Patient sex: F
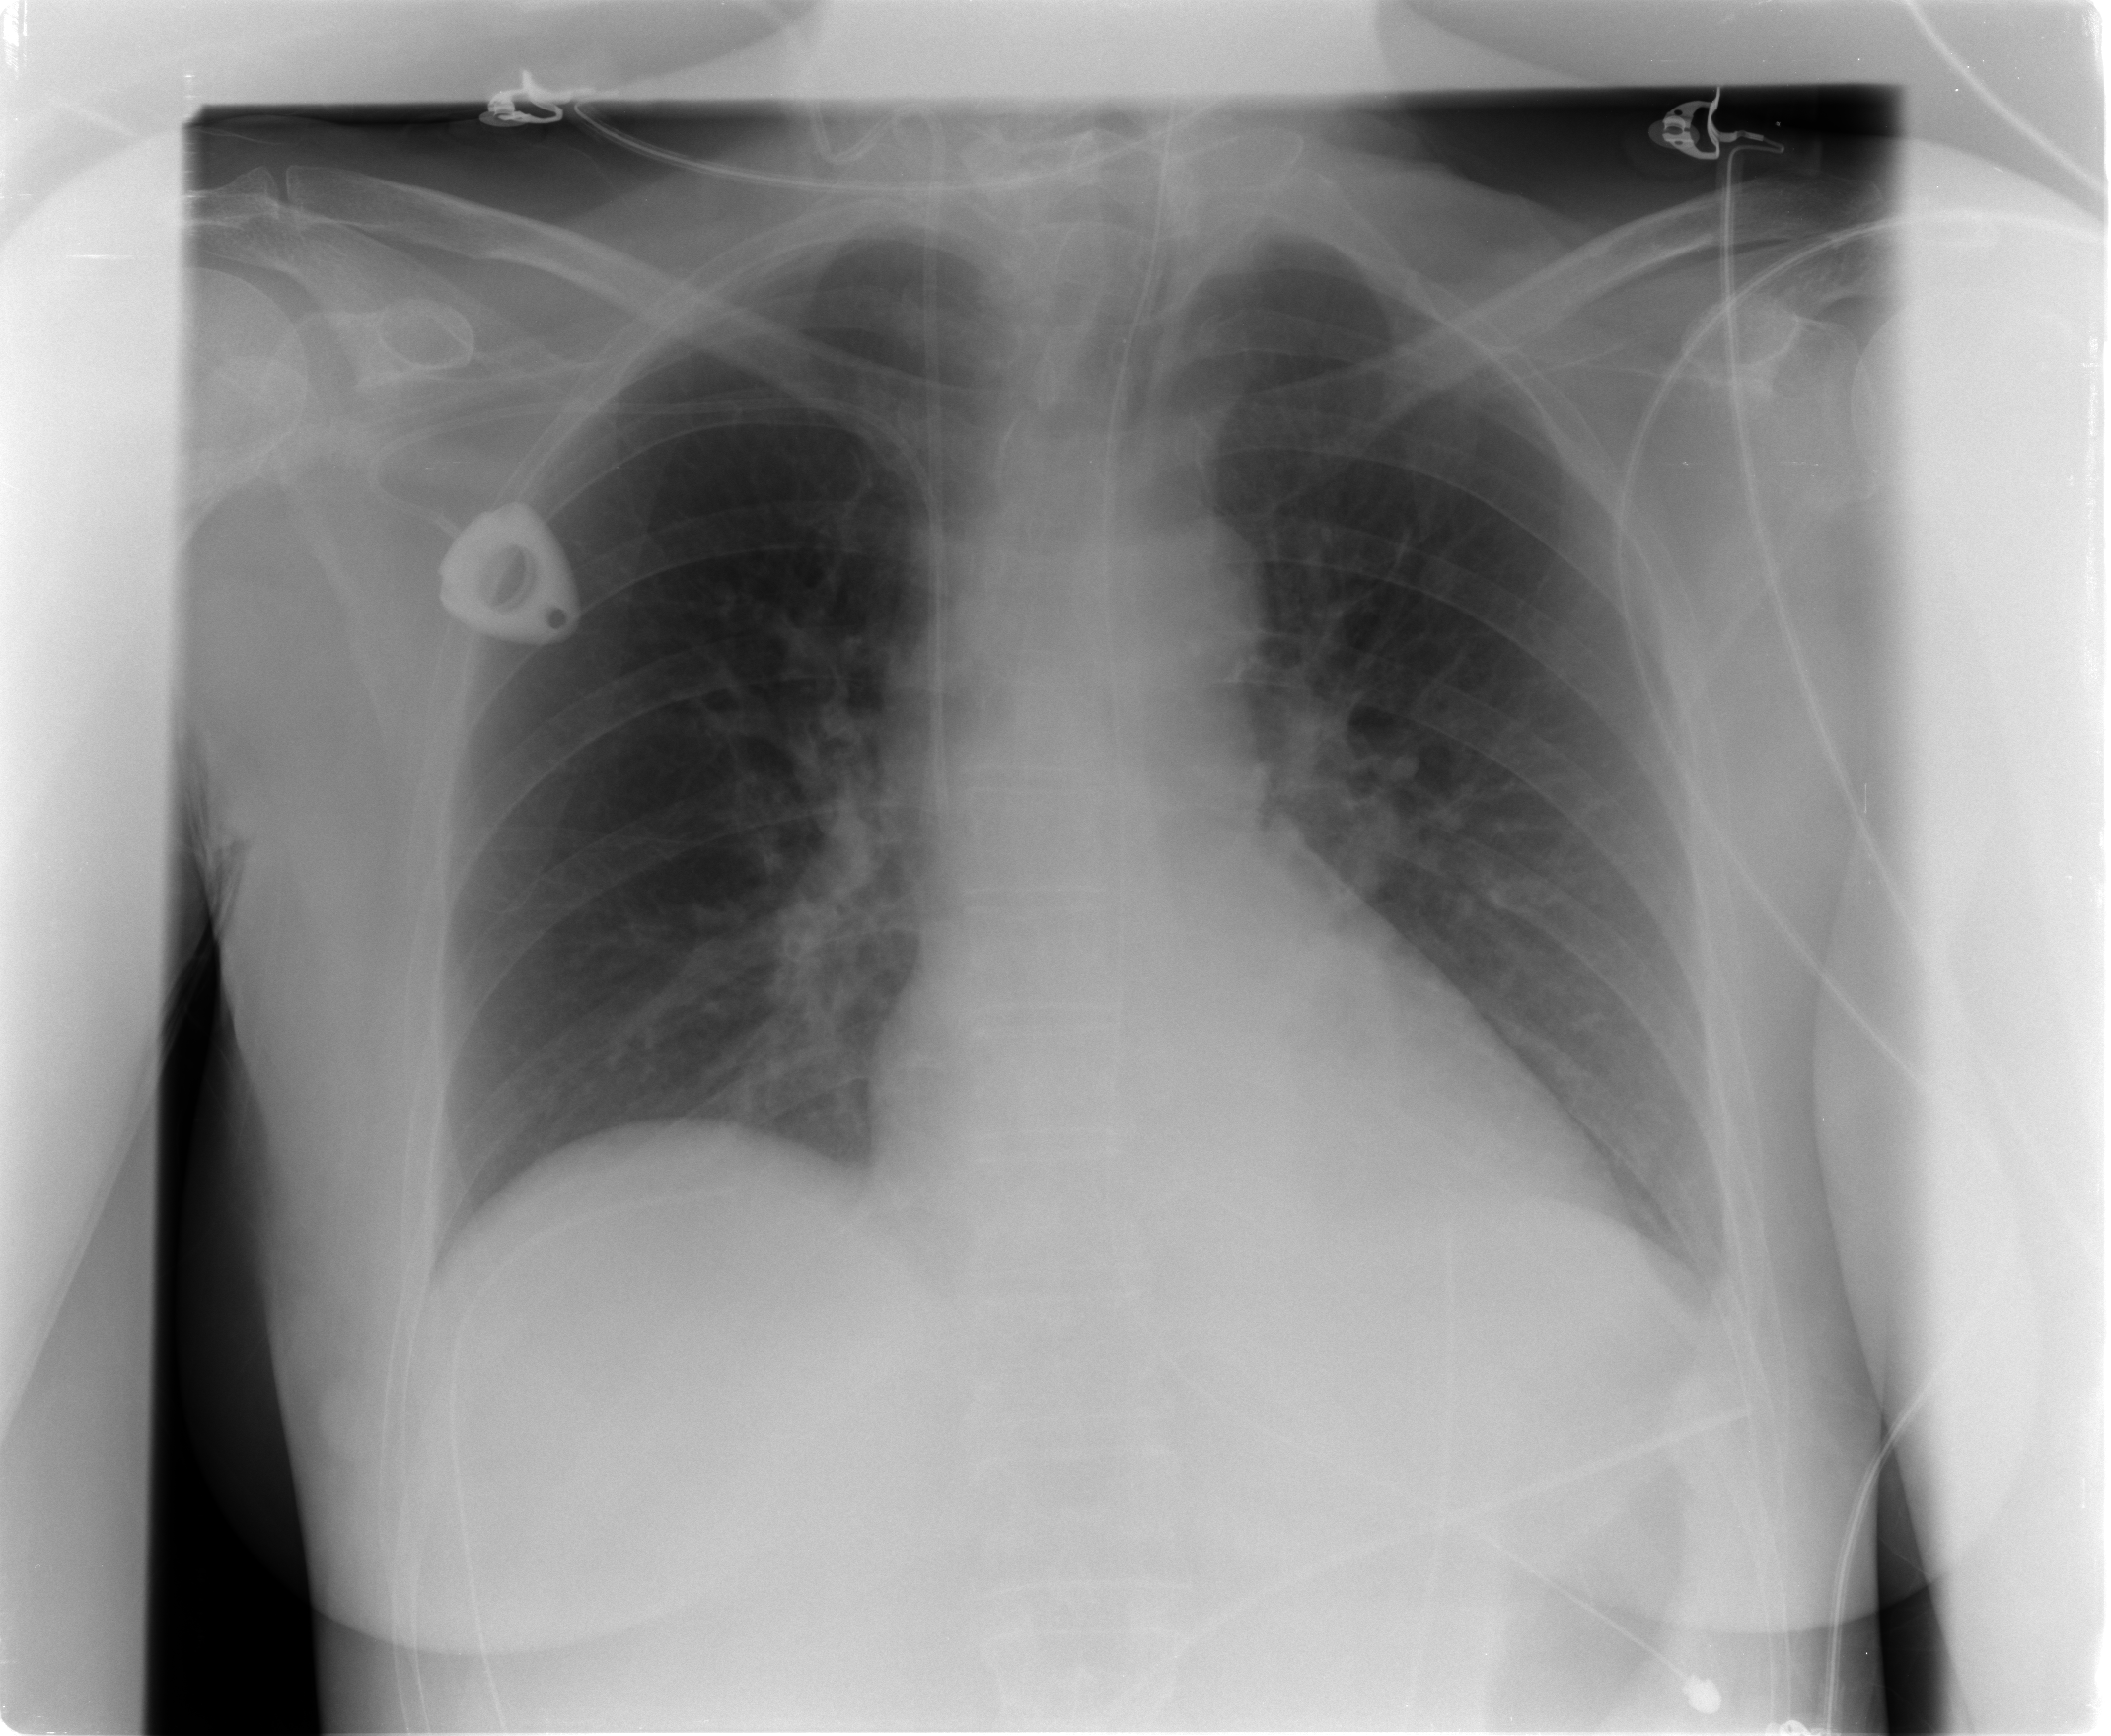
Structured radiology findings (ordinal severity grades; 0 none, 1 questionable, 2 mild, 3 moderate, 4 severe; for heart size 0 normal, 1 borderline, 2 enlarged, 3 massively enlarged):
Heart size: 1
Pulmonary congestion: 1
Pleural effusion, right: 0
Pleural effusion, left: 2
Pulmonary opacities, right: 0
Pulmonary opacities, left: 0
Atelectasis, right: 0
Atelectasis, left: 2